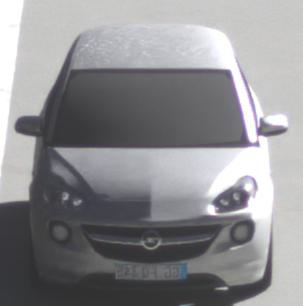
Make: Opel
Model: ADAM 1.2
Detailed model: ADAM
Model produced from: 2013/01
Model produced until: 2014/11
Doors: 3
Color: white
Road condition: dry road
Daytime: morning or afternoon
Contrast: high contrast